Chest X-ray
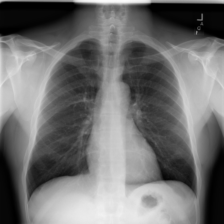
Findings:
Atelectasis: negative
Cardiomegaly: negative
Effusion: negative
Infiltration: negative
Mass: negative
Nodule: negative
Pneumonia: negative
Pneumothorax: negative
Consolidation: negative
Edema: negative
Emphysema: negative
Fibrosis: negative
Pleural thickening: negative
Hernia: negative